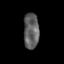
Tissue: skin
Cell type: Fibroblasts
Senescence score: 0.2871
Nuclear area (px): 537
Mean DAPI intensity: 96.084